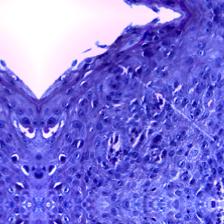
Diagnosis: OSCC